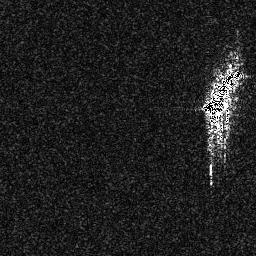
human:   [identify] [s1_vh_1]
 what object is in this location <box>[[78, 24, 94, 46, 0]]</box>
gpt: <ref>1 large ship at the right</ref>